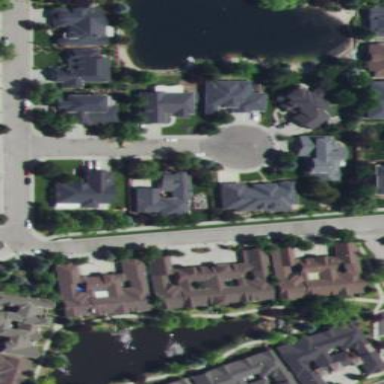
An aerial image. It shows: Sidewalk.